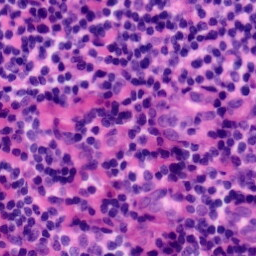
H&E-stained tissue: Tonsil